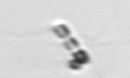
Label: Chaetoceros